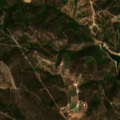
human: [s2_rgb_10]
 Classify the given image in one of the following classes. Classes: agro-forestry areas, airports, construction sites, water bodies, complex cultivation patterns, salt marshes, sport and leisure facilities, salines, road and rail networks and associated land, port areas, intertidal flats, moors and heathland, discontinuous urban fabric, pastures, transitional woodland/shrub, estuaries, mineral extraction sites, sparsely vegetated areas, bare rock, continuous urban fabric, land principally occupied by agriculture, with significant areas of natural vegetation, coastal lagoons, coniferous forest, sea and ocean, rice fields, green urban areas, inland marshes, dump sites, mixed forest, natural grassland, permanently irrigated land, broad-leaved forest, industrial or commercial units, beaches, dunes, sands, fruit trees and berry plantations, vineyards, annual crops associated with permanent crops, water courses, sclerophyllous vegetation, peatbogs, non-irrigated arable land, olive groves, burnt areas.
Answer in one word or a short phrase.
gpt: transitional woodland/shrub